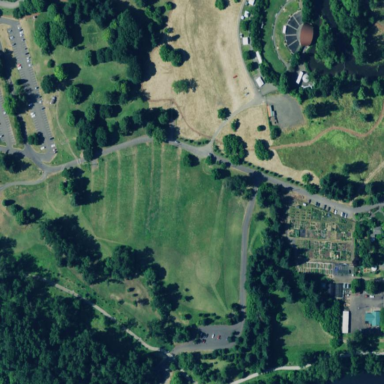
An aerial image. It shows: Disc golf pitch for leisure sports on the land.